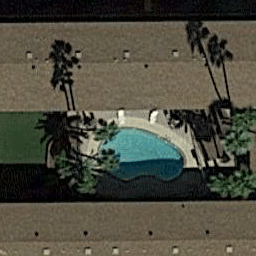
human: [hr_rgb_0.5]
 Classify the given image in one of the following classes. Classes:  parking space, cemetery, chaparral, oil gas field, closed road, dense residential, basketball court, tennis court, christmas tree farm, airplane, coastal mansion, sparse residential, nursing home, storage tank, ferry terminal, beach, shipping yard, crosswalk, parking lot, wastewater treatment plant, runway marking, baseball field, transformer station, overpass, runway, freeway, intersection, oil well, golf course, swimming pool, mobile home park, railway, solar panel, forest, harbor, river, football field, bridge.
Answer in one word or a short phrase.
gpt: swimming pool